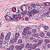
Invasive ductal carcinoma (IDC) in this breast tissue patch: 0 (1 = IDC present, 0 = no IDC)